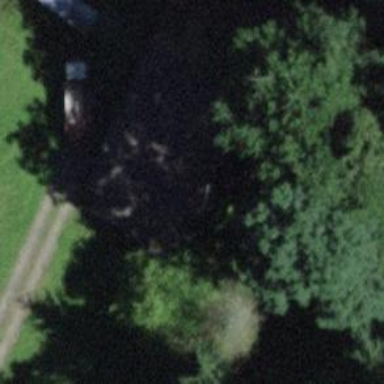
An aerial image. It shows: Rural barn.